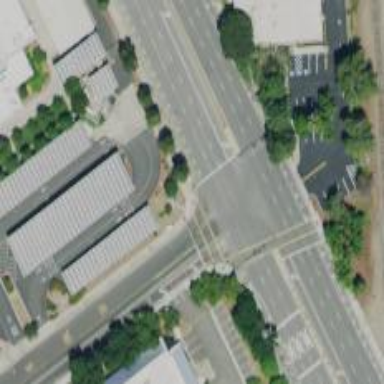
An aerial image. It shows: Solid stop line on the road.